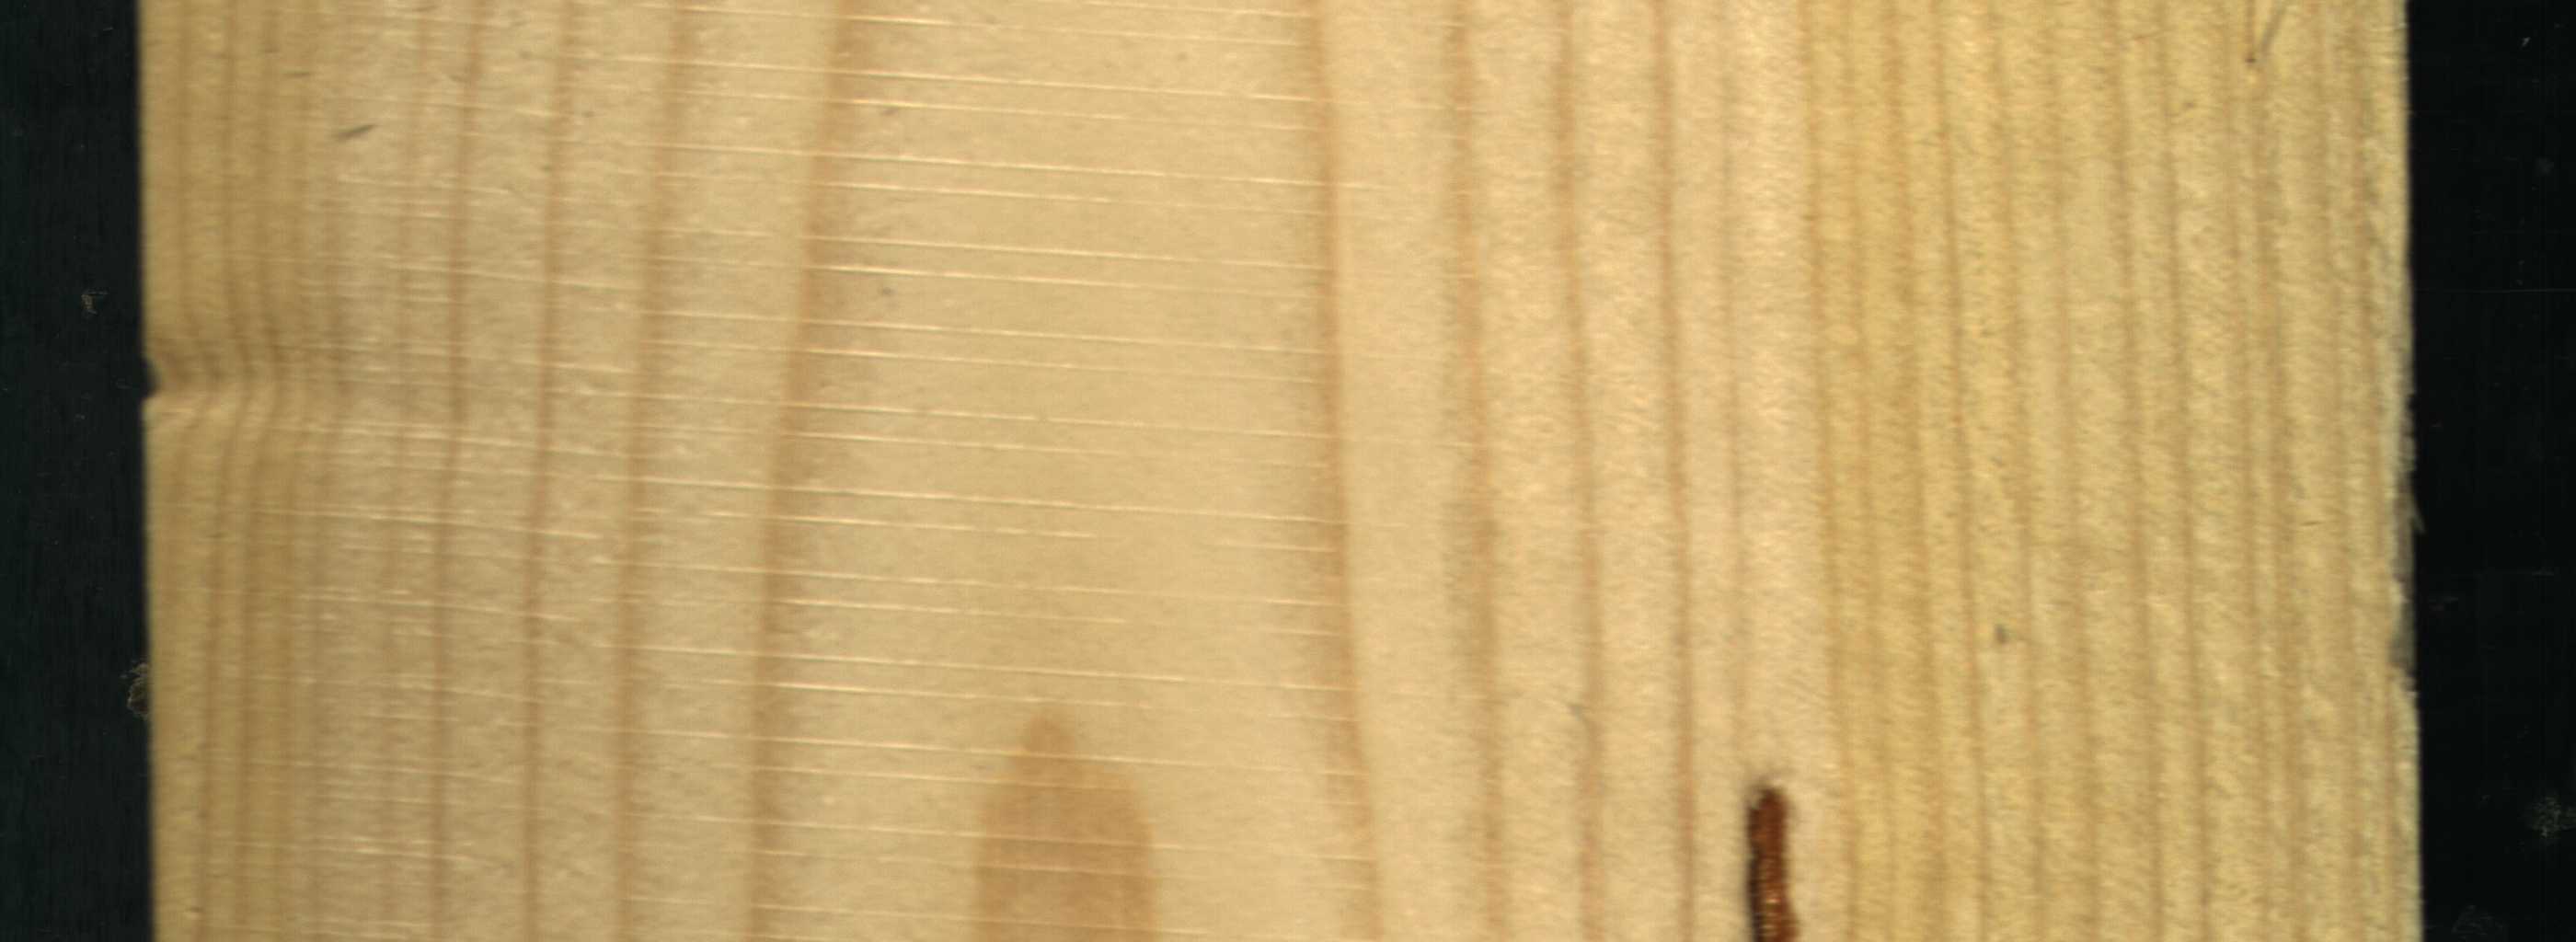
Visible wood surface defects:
resin